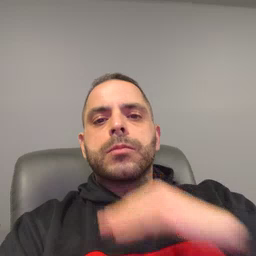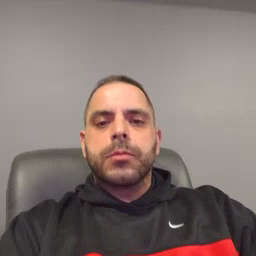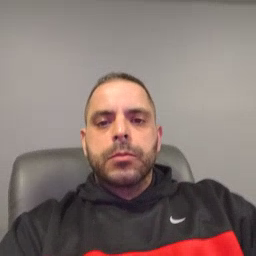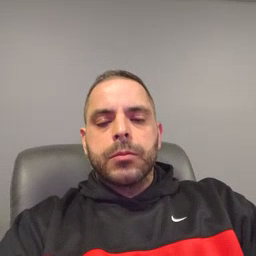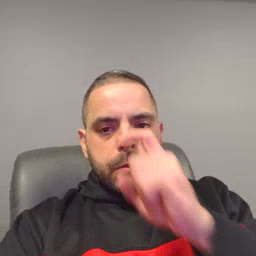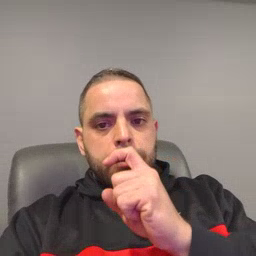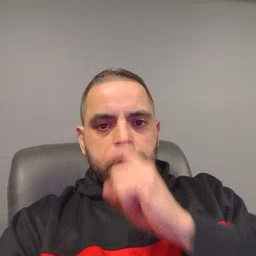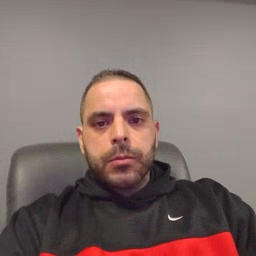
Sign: doll